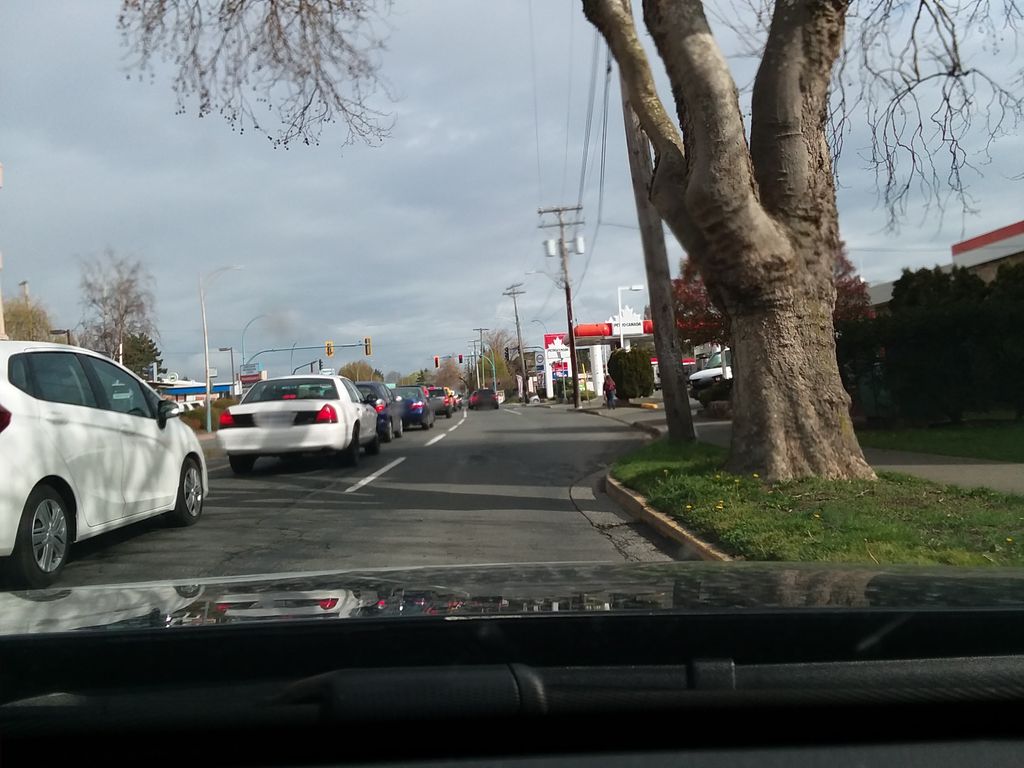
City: victoria